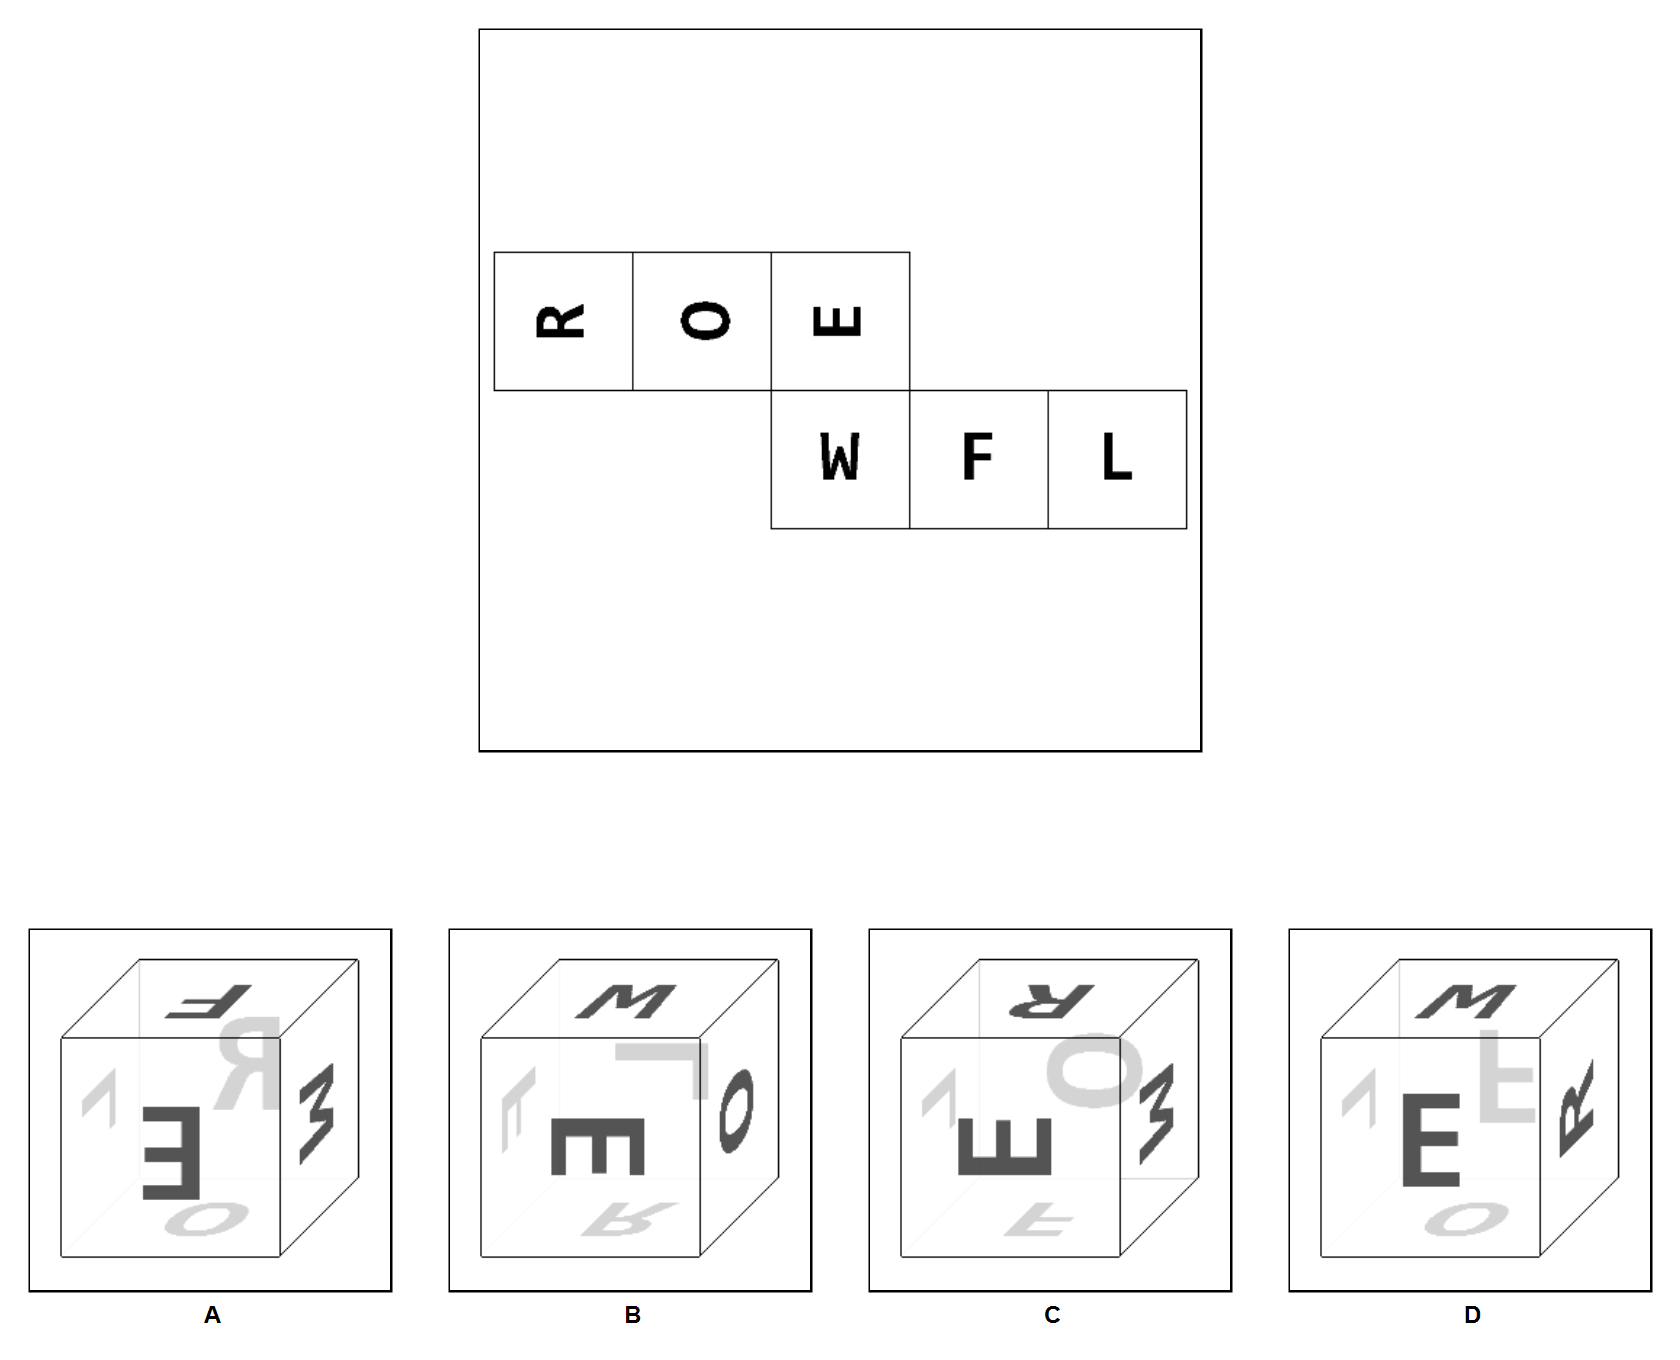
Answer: A